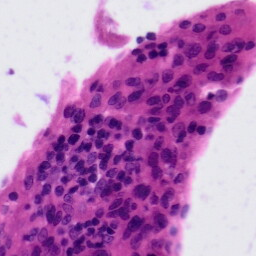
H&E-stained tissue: Tonsil